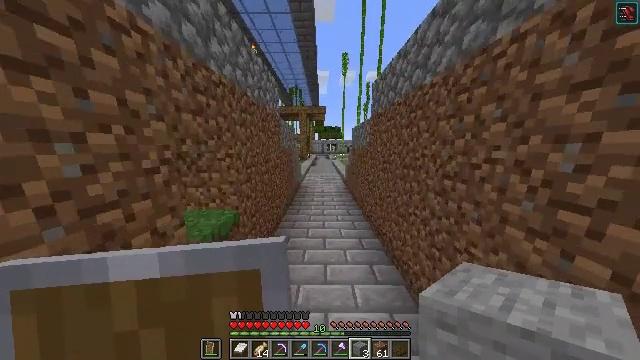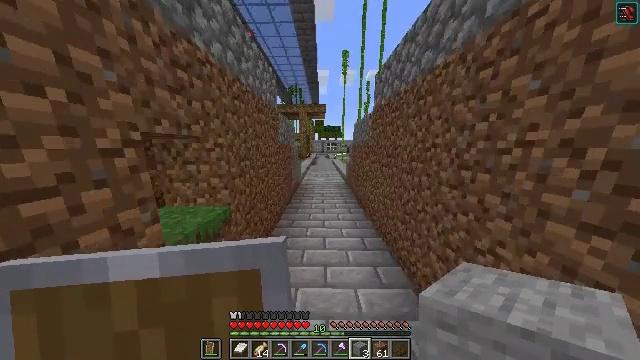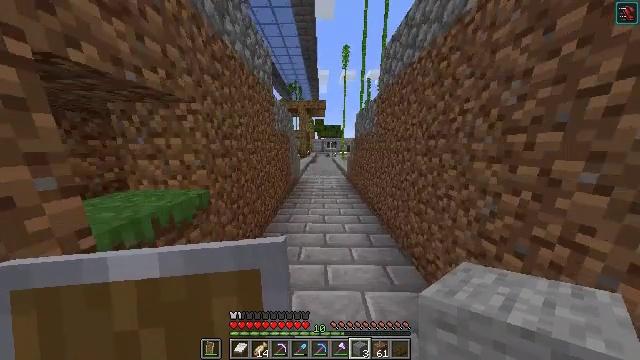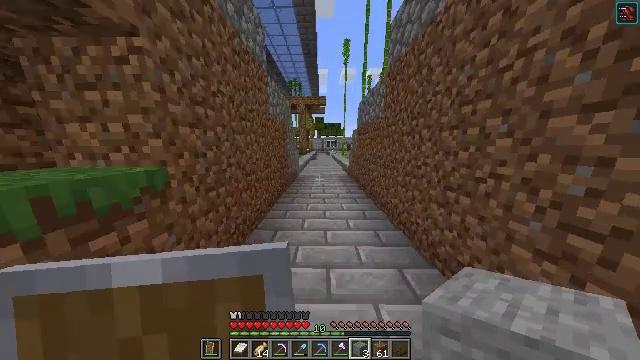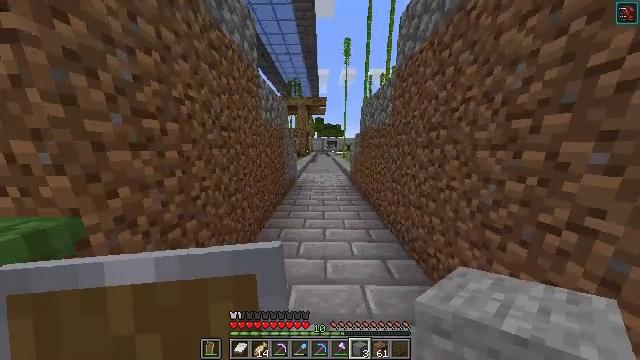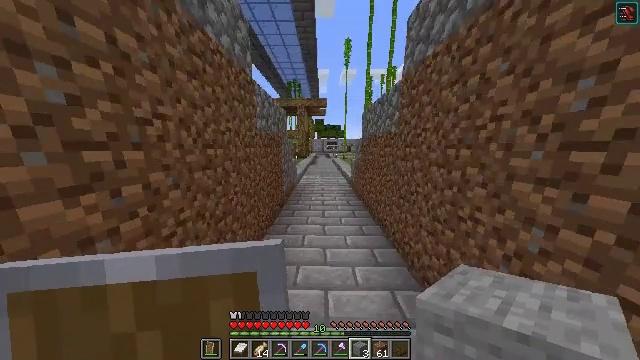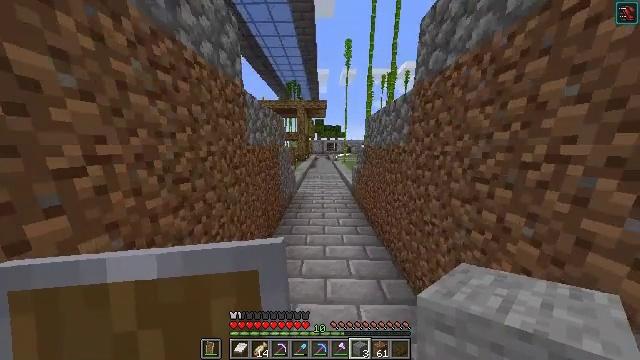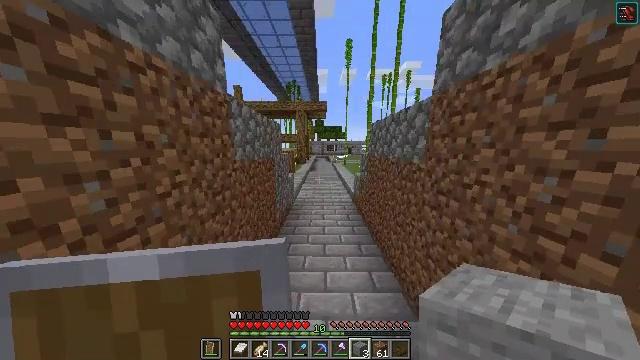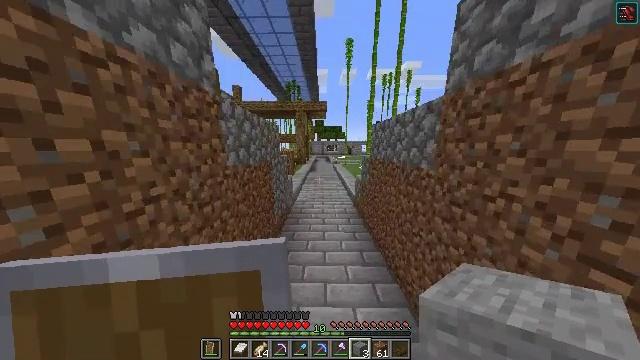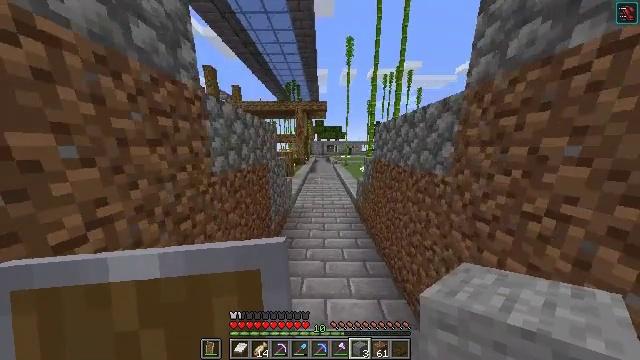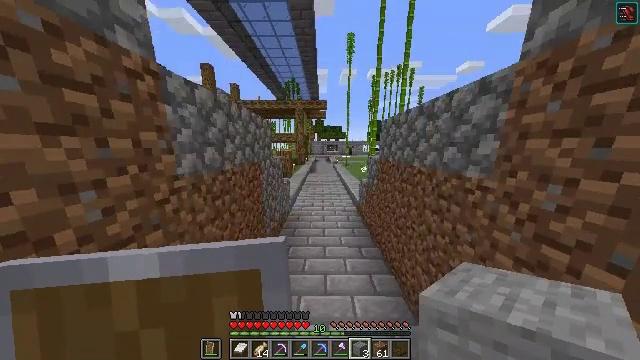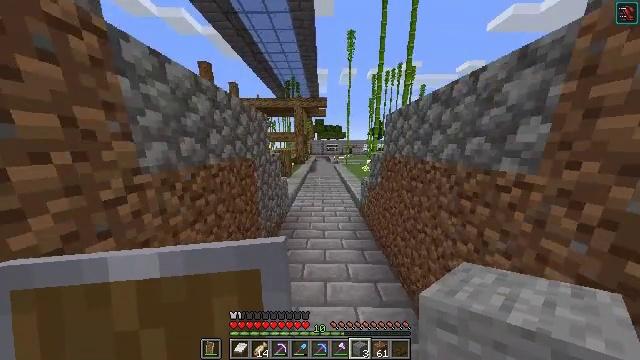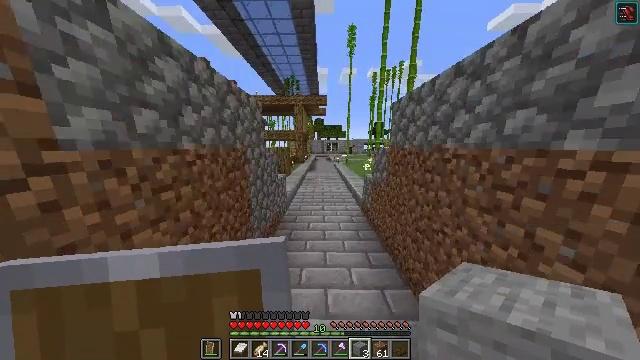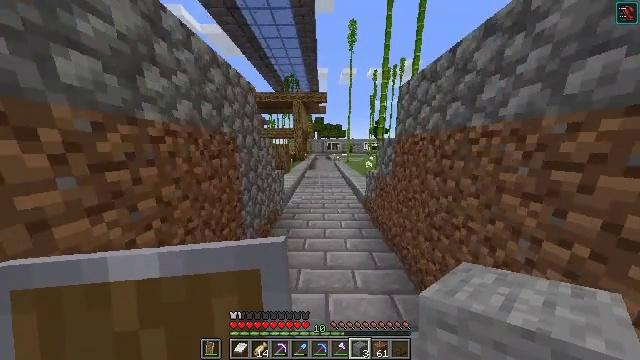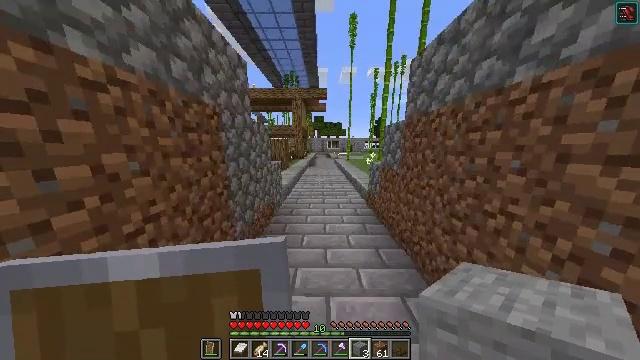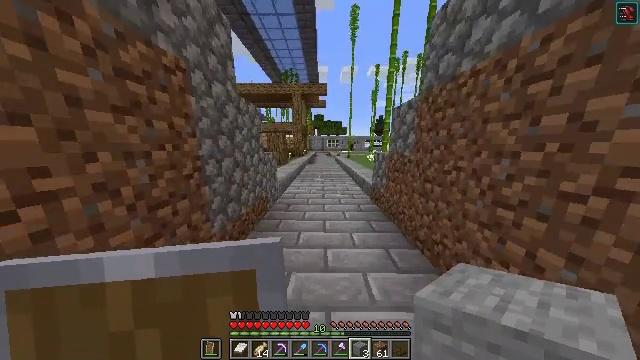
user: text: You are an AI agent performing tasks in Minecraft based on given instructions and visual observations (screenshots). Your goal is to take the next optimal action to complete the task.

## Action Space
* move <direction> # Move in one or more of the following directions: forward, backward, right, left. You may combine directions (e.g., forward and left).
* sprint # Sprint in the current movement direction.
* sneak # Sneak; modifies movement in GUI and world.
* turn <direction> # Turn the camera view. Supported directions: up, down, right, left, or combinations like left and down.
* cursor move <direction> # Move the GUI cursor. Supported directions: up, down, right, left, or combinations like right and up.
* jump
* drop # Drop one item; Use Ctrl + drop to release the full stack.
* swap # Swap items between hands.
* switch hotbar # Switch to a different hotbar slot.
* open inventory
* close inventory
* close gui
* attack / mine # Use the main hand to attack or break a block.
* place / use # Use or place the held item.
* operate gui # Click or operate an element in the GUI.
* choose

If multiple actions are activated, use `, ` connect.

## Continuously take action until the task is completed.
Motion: motion action
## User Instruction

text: Drop golden leggings.
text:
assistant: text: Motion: move forward, jump
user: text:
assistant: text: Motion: move forward, jump
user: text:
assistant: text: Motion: move forward, jump
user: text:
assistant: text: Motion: move forward, jump
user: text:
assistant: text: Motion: move forward, jump
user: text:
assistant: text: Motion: move forward, jump
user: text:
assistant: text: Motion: move forward, jump
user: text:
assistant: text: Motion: move forward, jump
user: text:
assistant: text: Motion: move forward, jump
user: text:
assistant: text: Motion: move forward, jump
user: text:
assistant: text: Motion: move forward, jump
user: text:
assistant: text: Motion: move forward, jump
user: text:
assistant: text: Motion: move forward, jump
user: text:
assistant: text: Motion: move forward, jump
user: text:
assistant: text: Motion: move forward, jump
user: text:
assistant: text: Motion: move forward, jump
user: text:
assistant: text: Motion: move forward, jump
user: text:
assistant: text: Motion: move forward, jump
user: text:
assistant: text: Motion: move forward, jump
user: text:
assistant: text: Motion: move forward, jump
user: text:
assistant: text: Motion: move forward, jump
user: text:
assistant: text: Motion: move forward, jump
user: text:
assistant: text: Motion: move forward, jump
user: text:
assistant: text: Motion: move forward, jump
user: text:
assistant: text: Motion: move forward, jump
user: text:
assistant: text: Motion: move forward, jump
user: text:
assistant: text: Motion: move forward, jump
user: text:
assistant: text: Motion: move forward, jump
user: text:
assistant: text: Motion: move forward, jump
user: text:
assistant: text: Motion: move forward, jump